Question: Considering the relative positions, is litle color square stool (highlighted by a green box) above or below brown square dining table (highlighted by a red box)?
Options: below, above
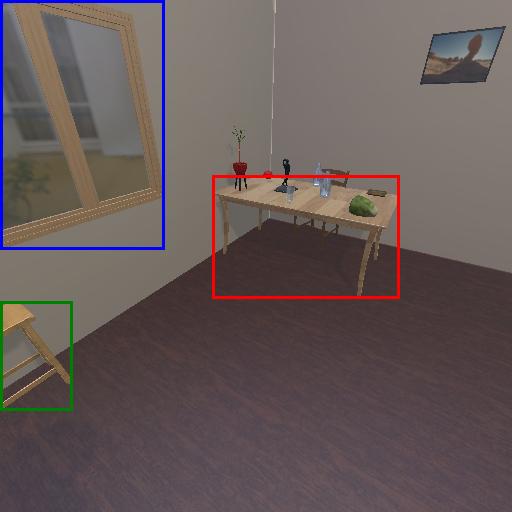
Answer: below